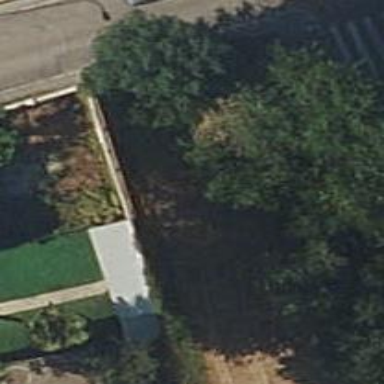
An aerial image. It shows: Wall barrier.